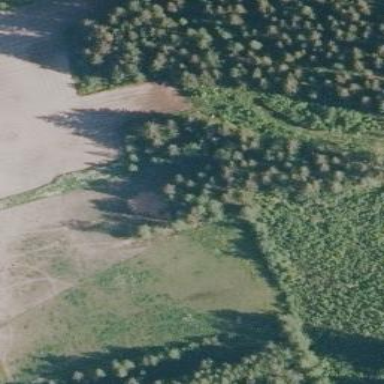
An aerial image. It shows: Forest area.